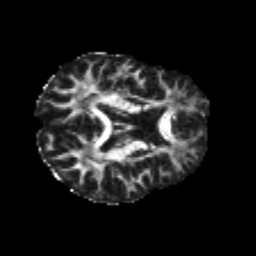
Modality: FA
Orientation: axial
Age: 25
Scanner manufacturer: philips
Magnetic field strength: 3 T
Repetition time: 8.6 s
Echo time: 0.127 s